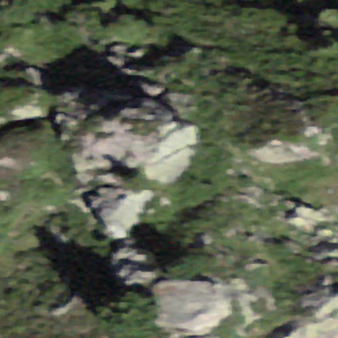
Label: bouldering_area